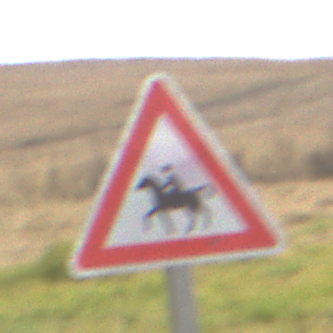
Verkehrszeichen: ReiterRechts
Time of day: MorningAfternoon
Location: Outdoor (Nature)
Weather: Overcast
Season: NotSpecified
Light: Natural